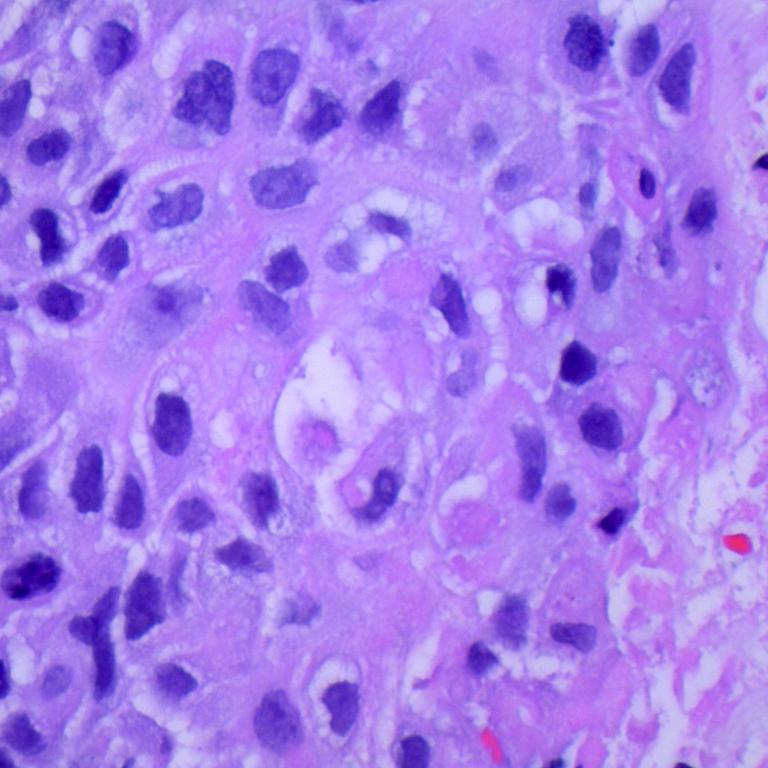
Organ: lung
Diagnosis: squamous carcinomas